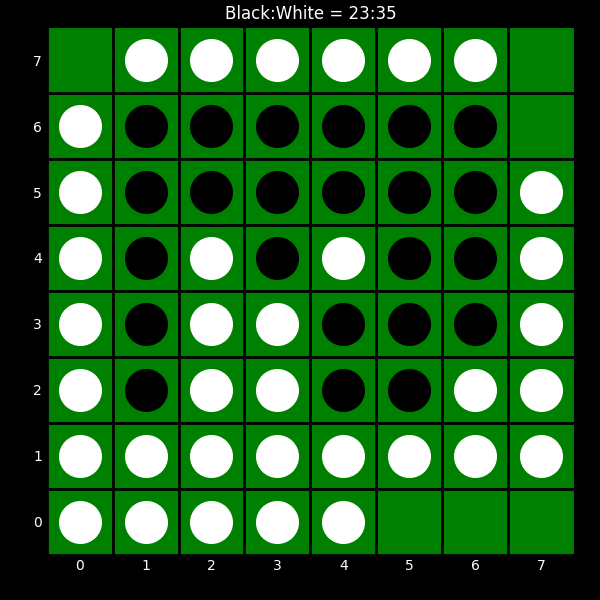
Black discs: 23
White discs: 35